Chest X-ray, PA view. Patient: 50 years old, sex M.
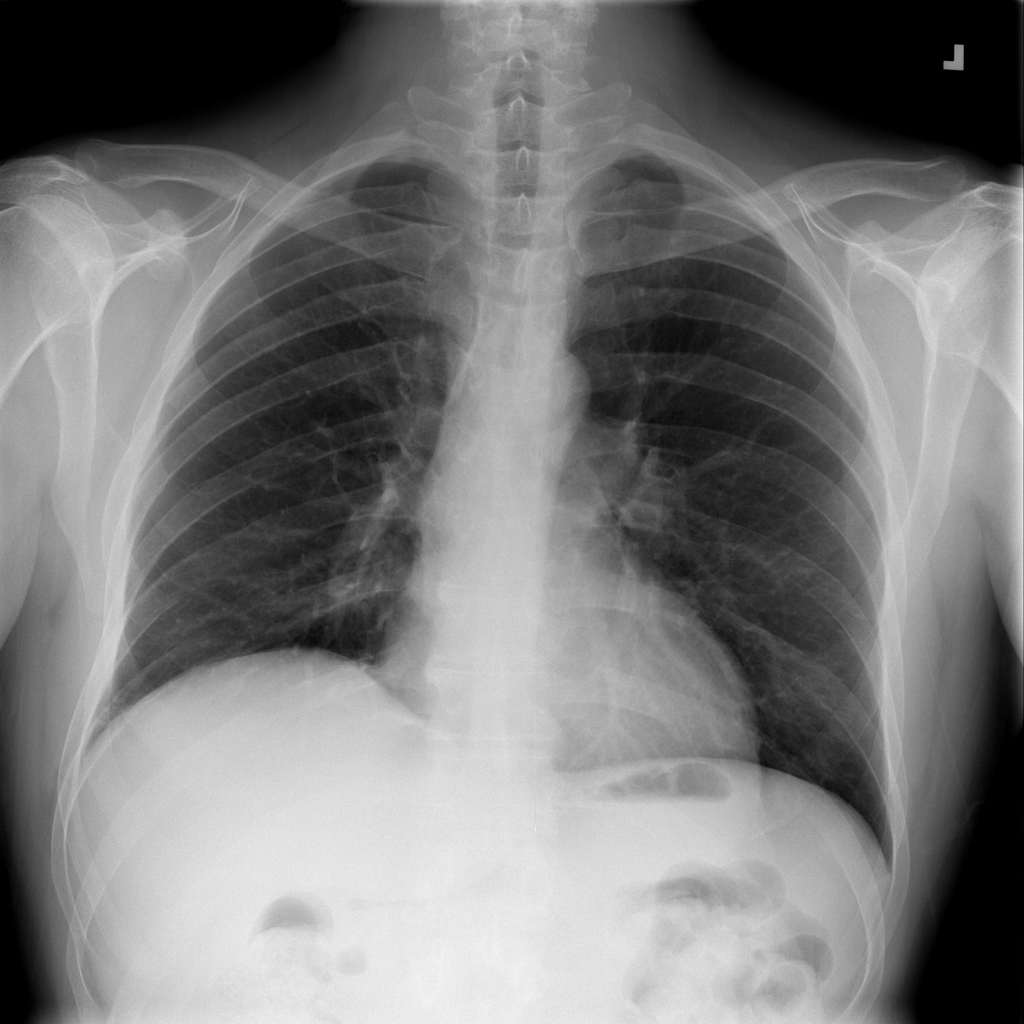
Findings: Atelectasis